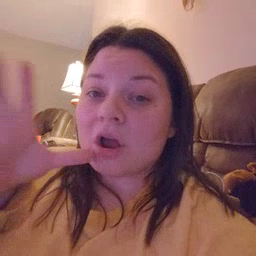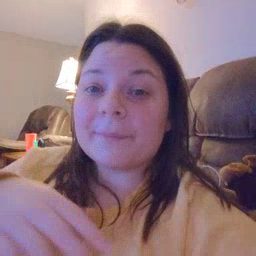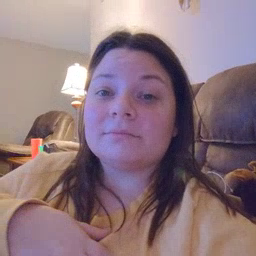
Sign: farm